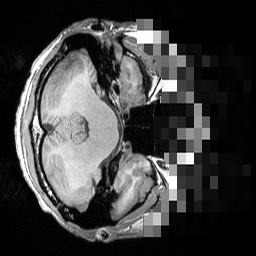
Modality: T1w
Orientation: axial
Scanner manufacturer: siemens
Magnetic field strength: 3 T
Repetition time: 1.5 s
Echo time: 0.00291 s